Current action and preconditions to check: path_clear

Your task: For each precondition in the list above, predict whether it will hold at this action.

Consider the current scene as observed from the mobile robot's camera, and analyze the predicted future states of all dynamic agents (e.g., people, animals, vehicles, or any moving entities) within the NEXT SECOND.

IMPORTANT: Only answer "very likely" if you are absolutely certain—based on strong, clear evidence—that a dynamic agent will violate the precondition in the predicted future state. Do NOT answer "very likely" for unlikely, ambiguous, or low-probability risks.

Ask yourself for each precondition: Is there a high probability, with clear and convincing evidence, that the predicted future states of any dynamic agent will interfere with the predicted future state of the currently executing action within the NEXT SECOND, causing that precondition to fail?

Assess the risk level based on these predictions. Use "likely" or "very likely" if motions create a clear risk of interference.

Use "neutral" or "improbable" if agents are nearby but their predicted paths are clearly diverging or non-conflicting.

Failure Risk Categories: "very improbable", "improbable", "neutral", "likely", "very likely"

Answer Format: Output ONLY the probability_of_failure value from these categories: "very improbable", "improbable", "neutral", "likely", "very likely"

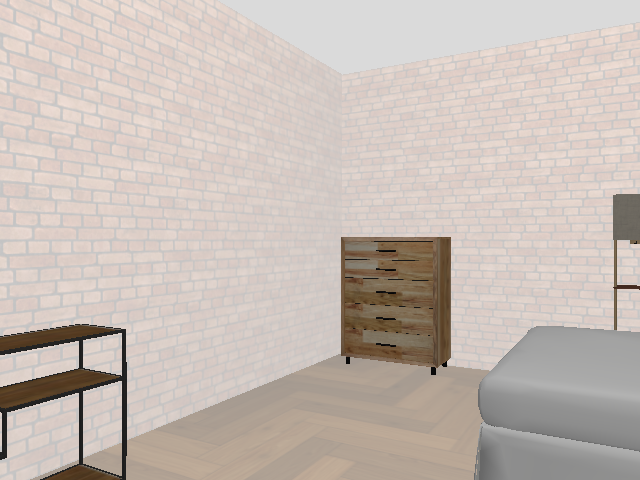

Answer: very improbable